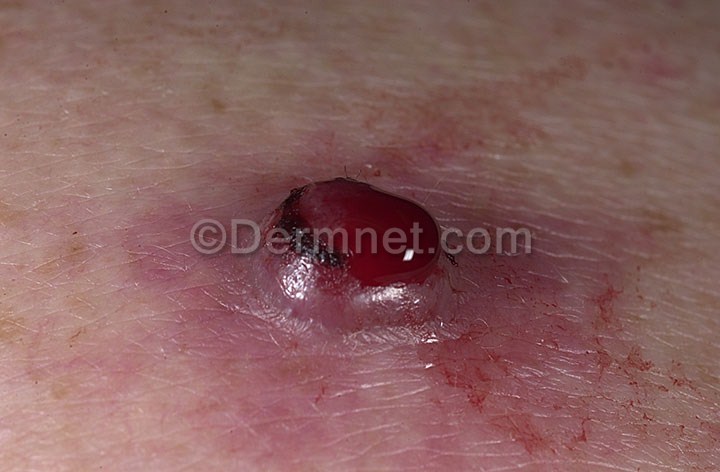
Disease: Vascular Tumors